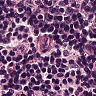
Metastatic tissue present: no